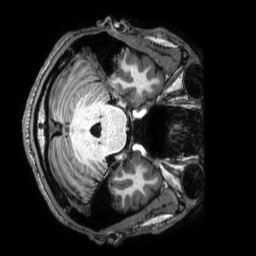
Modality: T1w
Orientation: axial
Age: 28
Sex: male
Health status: healthy
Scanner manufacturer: philips
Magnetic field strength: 3 T
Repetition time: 0.009 s
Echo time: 0.003996 s